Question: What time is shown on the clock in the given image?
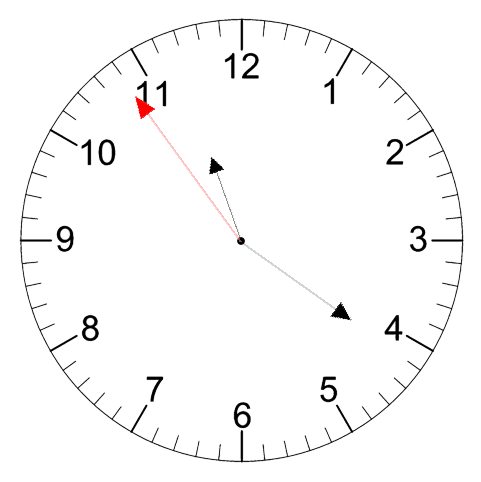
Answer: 11:20:54